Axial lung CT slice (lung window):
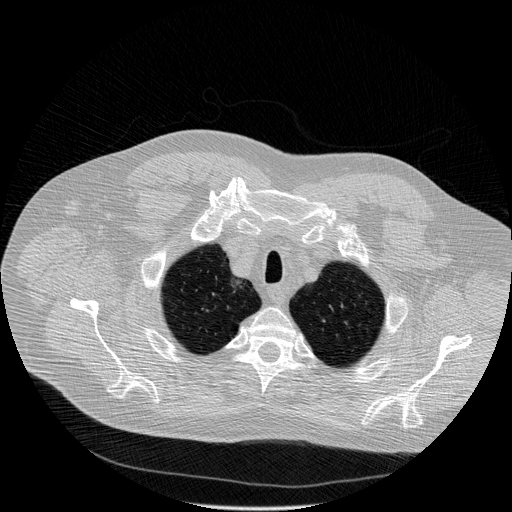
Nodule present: no